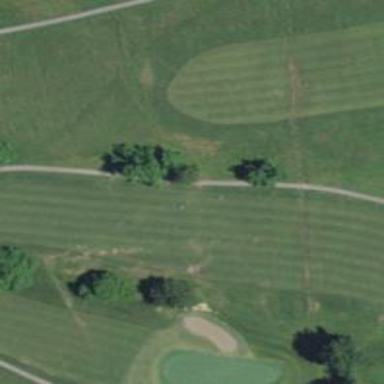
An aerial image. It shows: Golf hole.